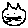
Label: cat